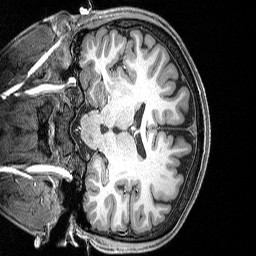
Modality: T1w
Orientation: coronal
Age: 50
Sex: male
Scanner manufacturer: siemens
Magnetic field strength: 3 T
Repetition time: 2.3 s
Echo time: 0.00298 s